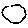
Label: hexagon